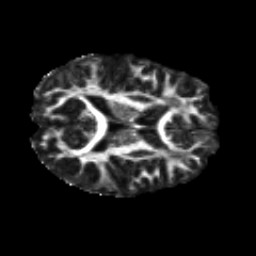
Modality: FA
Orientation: axial
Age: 24
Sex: male
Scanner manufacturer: siemens
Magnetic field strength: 3 T
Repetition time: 8.8 s
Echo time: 0.085 s